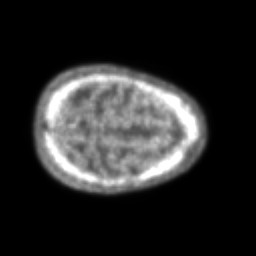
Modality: PET
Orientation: axial
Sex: female
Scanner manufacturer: ge